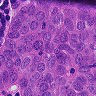
Metastatic tissue present: yes